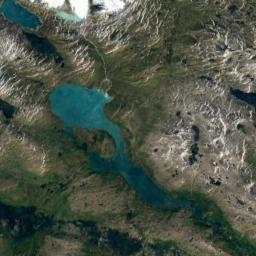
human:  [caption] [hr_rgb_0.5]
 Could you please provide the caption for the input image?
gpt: The lake was long and thin .

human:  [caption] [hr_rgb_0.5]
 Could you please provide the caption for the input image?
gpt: Some lakes lie in a mountainous area and the water is blue .

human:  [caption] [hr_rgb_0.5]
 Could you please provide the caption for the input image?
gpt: There are many lakes of different shapes and sizes .

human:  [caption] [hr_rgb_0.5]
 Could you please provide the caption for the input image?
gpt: In the yellow-brown mountains with sparse green vegetation, There is an irregularly shaped pale blue lake .

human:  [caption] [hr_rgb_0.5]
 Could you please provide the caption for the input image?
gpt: There are meadows and white rocks around the lake .